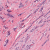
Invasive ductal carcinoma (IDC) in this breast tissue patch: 1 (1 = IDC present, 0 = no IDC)